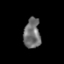
Tissue: prostate
Cell type: T cells
Senescence score: 0.2803
Nuclear area (px): 491
Mean DAPI intensity: 111.291